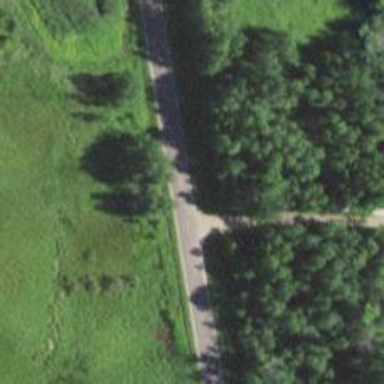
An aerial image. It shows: Secondary road.